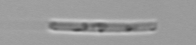
Label: Cerataulina_pelagica